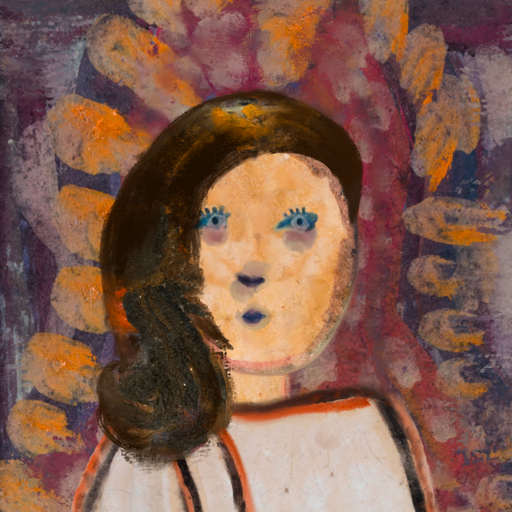
Background: Doll, Head And Neck Front: Childish, Face Front: Hill_Girl, Bust: Roy_Bahadur, Hair Front: Gypsy_Queen, Head Accessory: Blank, Second Necklace: Blank, Necklace: Blank, Baby: Blank